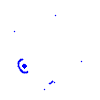
Particle: pion